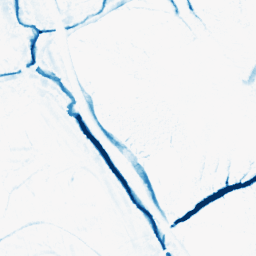
Category: morphological
Decomposition family: morphological_ellipse
Decomposition parameters: operation: closing
width: 10
height: 10
Upsampling method: cubic_mitchell
Upsampling parameters: scale: 8
Upsampling scale: 8